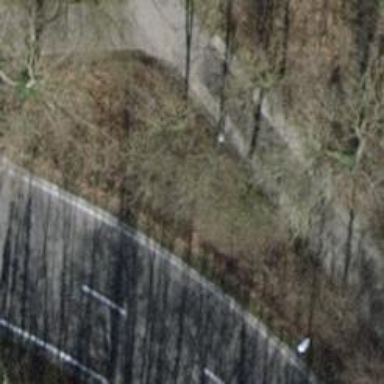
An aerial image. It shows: Guard rail.